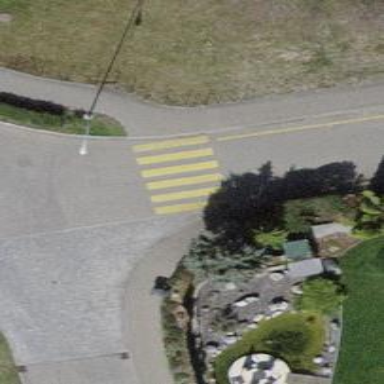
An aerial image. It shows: Marked crossing with zebra stripes on the road.